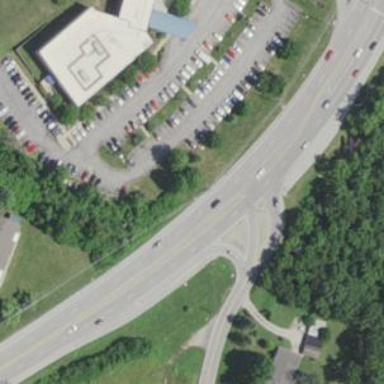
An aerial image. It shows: Trunk link highway with asphalt surface.